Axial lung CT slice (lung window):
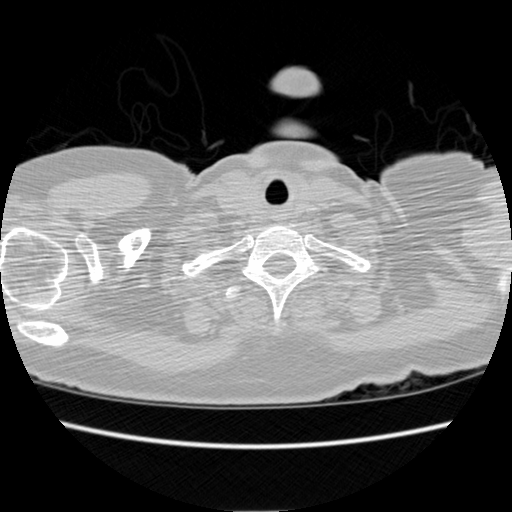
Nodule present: no